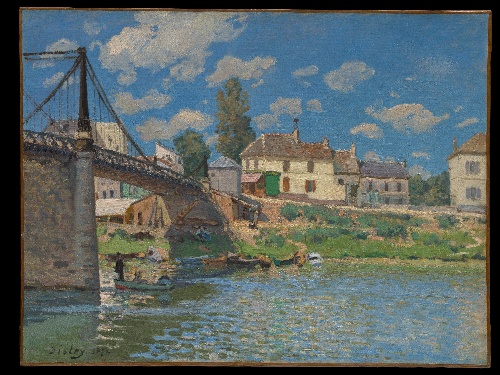
Title: The Bridge at Villeneuve-la-Garenne
Artist: Alfred Sisley
Artist bio: British, Paris 1839–1899 Moret-sur-Loing
Date: 1872
Object type: Painting
Classification: Paintings
Medium: Oil on canvas
Dimensions: 19 1/2 x 25 3/4 in. (49.5 x 65.4 cm)
Department: European Paintings
Credit line: Gift of Mr. and Mrs. Henry Ittleson Jr., 1964
Accession year: 1964
Repository: Metropolitan Museum of Art, New York, NY
Tags: Buildings|Bridges|Rivers|Boats